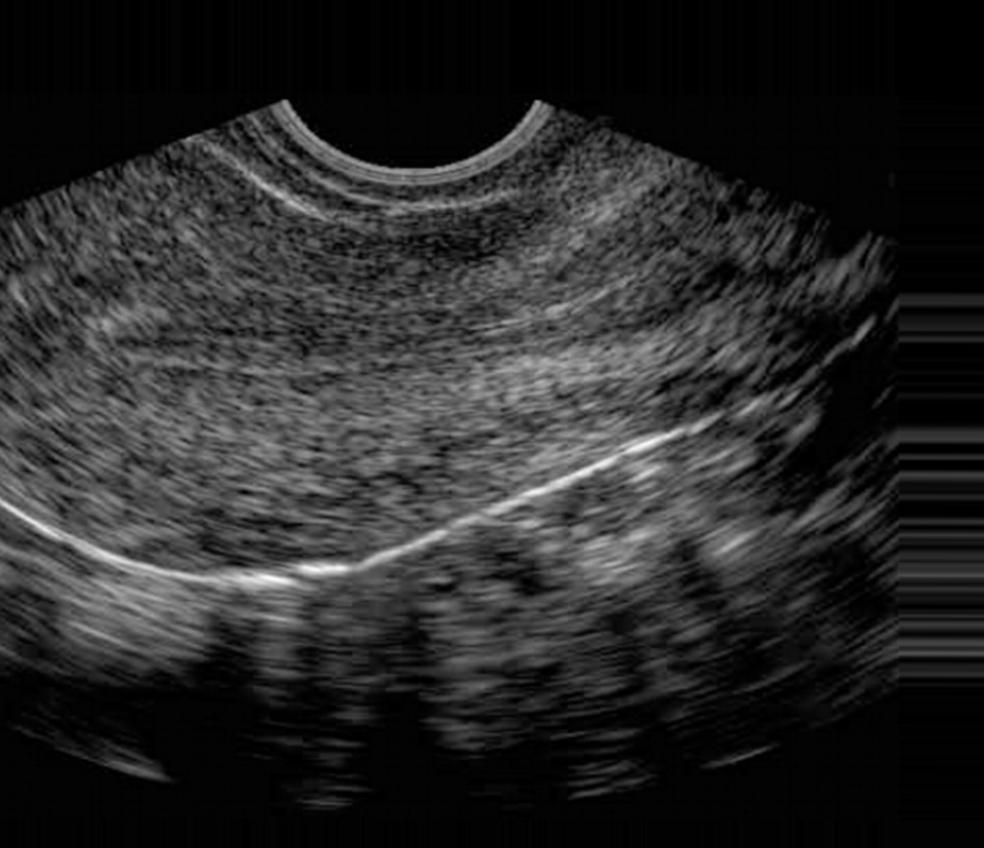
Label: notinfected